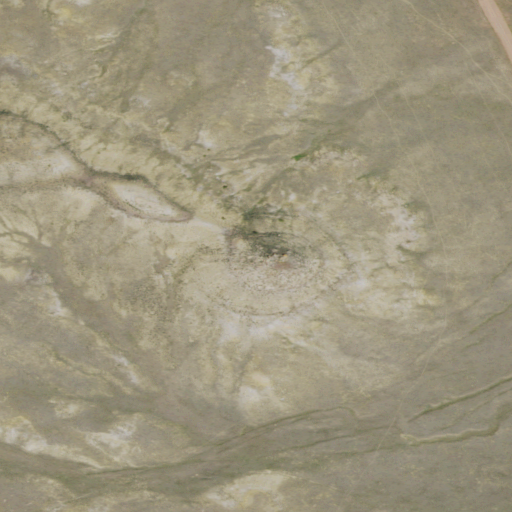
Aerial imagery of mountain in Montana named Hellers Peak containing grassland and shrub